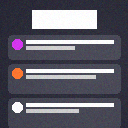
Screen state: on